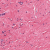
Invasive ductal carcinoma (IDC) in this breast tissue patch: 0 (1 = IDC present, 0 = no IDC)